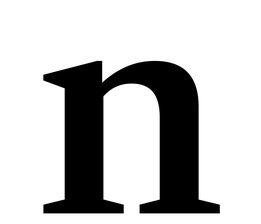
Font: LibreCaslonText_SemiBold